Question: I am new to programming and I have a 'data.txt' file with the following content:
'''
bumbumbow
1 0 3 9 8
bumbumbum
1 0 3 9 :0
'''
I want to read the line '2: 1 0 3 9 8' and to turn it into integer numbers but I have an error.

What is the problem? Here is my code:
'''
#include <iostream>
#include <fstream>
#include <limits>
#include<string>
#include<vector>
std::fstream& GotoLine(std::fstream& file, unsigned int num) {
file.seekg(std::ios::beg);
for (int i = 0; i < num - 1; ++i) {
file.ignore(std::numeric_limits<std::streamsize>::max(), '
');
}
return file;
}
int main() {
int result, i = 0;
std::vector<int> Array;
using namespace std;
std::fstream file("data.txt");
GotoLine(file, 2);
std::string line2;
std::getline(file, line2);
for (int result; std::getline(file, line2); result = std::stoi(line2))
{
Array.push_back(result);
std::cout << "Read in the number: " << result << "
";
}
return 0;
}
'''
thanks in advance guys
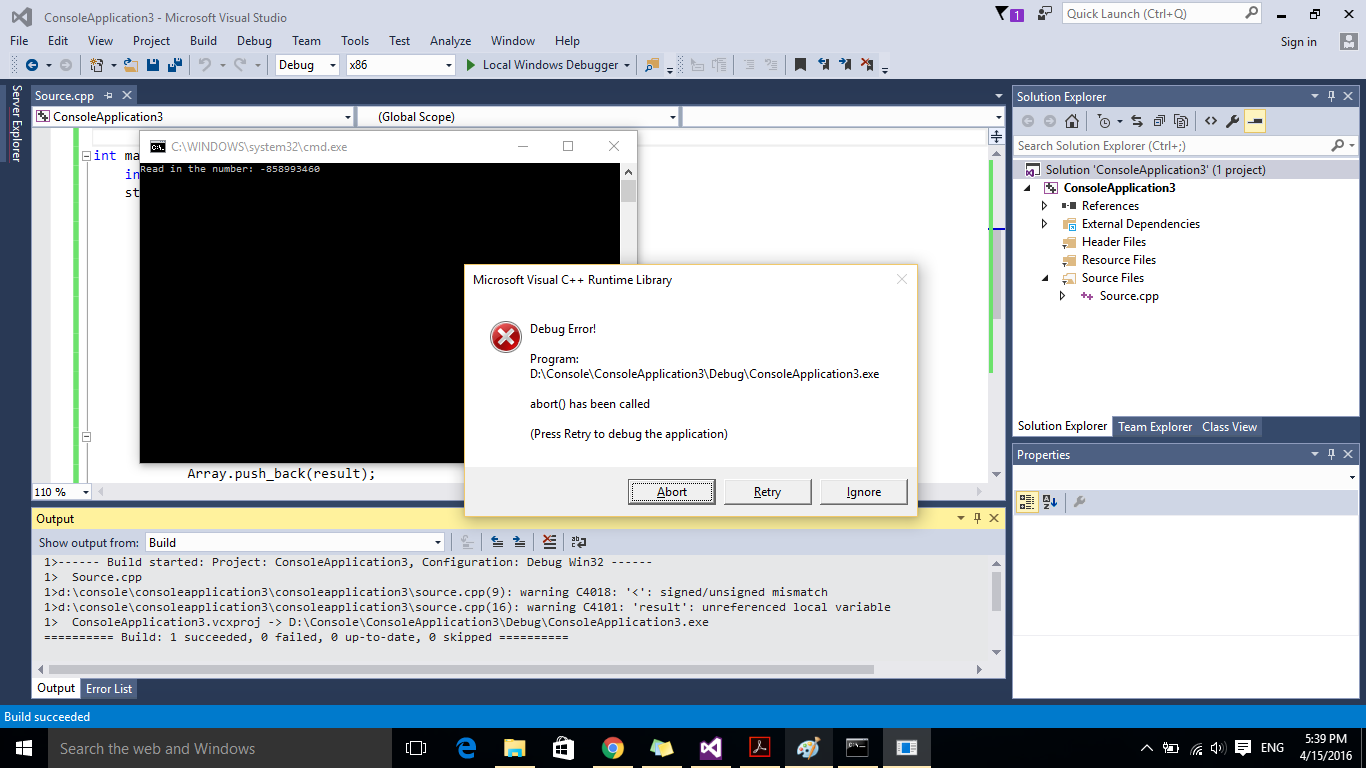
Answer: The crash occures due to calling 'std::stoi()' with a wrong parameter "1 0 3 9 8".
You need to replace 'std::getline(file, line2); result = std::stoi(line2)' inside the 'for' loop with something splitting line2 into tokens and calling 'std::stoi()' for those tokens. You can see how to split, for example, here:
<URL>